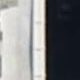
Vehicle type: Motorcycle